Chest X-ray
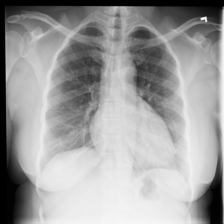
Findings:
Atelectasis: negative
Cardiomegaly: positive
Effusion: negative
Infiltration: negative
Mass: negative
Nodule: negative
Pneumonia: negative
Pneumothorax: negative
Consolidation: negative
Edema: negative
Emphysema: negative
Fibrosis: negative
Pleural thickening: negative
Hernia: negative